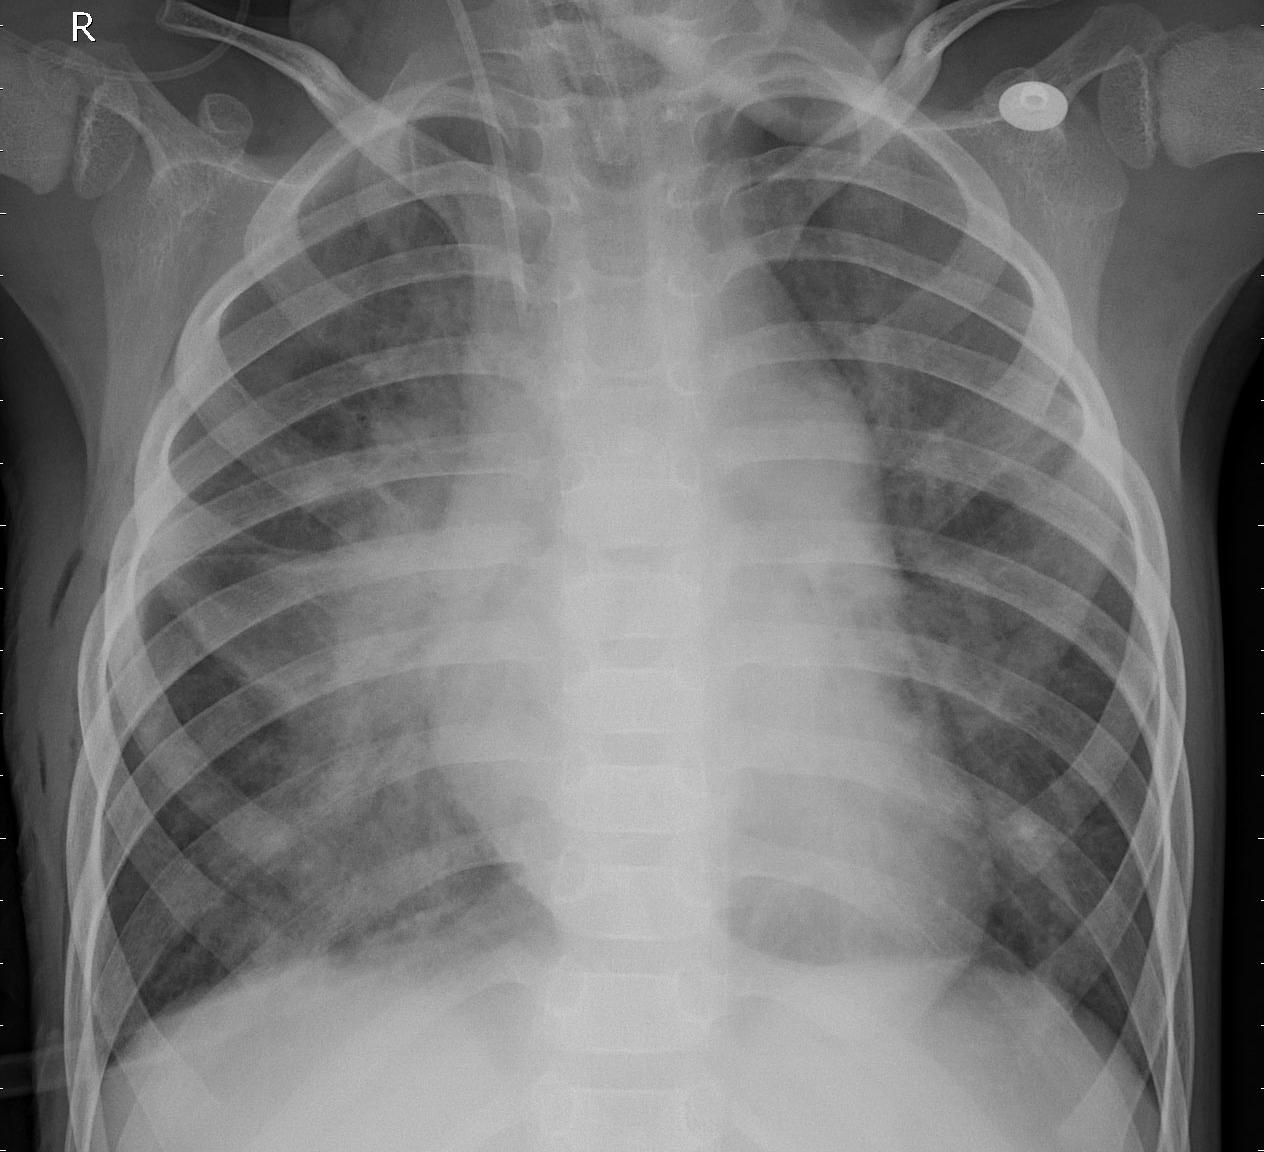
Diagnosis: PNEUMONIA